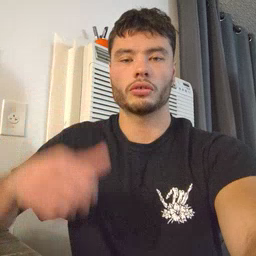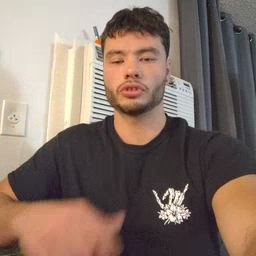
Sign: callonphone